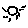
Label: sun